The plot shows how the frequency content of a rotor-rig vibration signal evolves over time (STFT spectrogram). Classify the rotor condition as one of: normal, misalignment, unbalance, looseness.
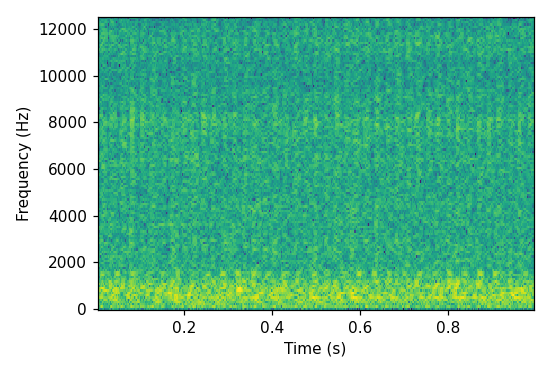
Answer: unbalance